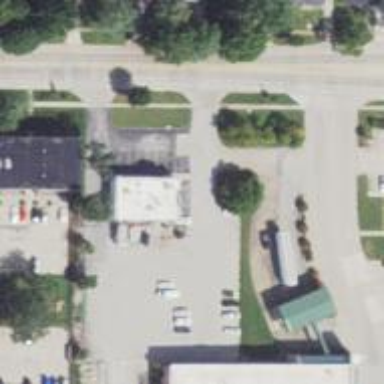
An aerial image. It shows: Alley classified as service road.